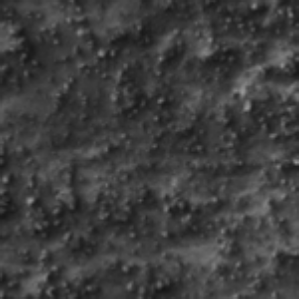
Label: frost